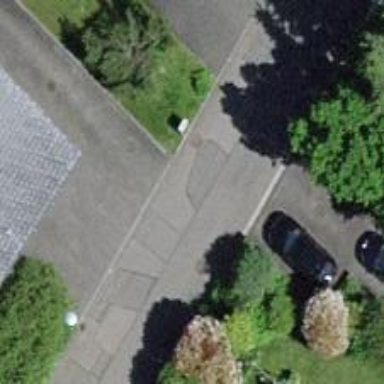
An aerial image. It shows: Footway surfaced with paving stones.